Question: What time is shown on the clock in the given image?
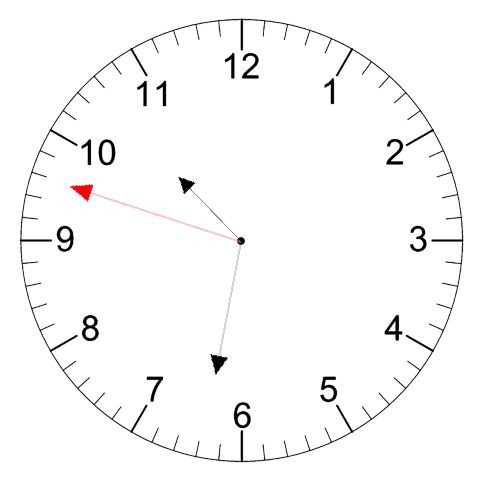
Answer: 10:31:48